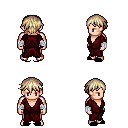
a pixel art fantasy rpg character, male body template, human, light skin, red robe, teal pants, white blonde short bangs hairstyle, white cloth bandages, black slippers, four views (front, back, left, right), 2x2 character sprite sheet, small pixel art, hard edges, no anti-aliasing